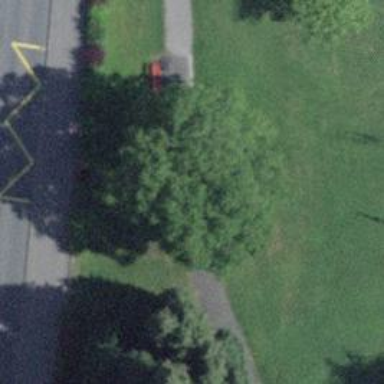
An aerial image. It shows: Brown bench in the vicinity.